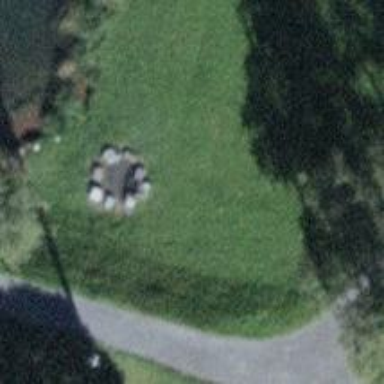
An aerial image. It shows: Picnic site with barbecue amenities available.